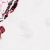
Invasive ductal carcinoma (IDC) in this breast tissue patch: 0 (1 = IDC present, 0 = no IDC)